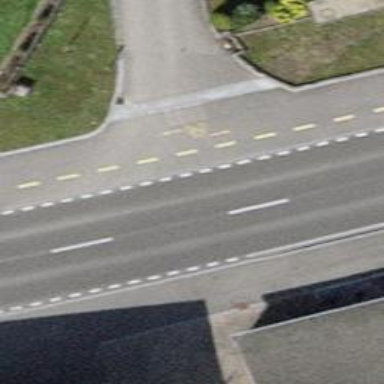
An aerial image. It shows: Primary highway with designated cycle lane.